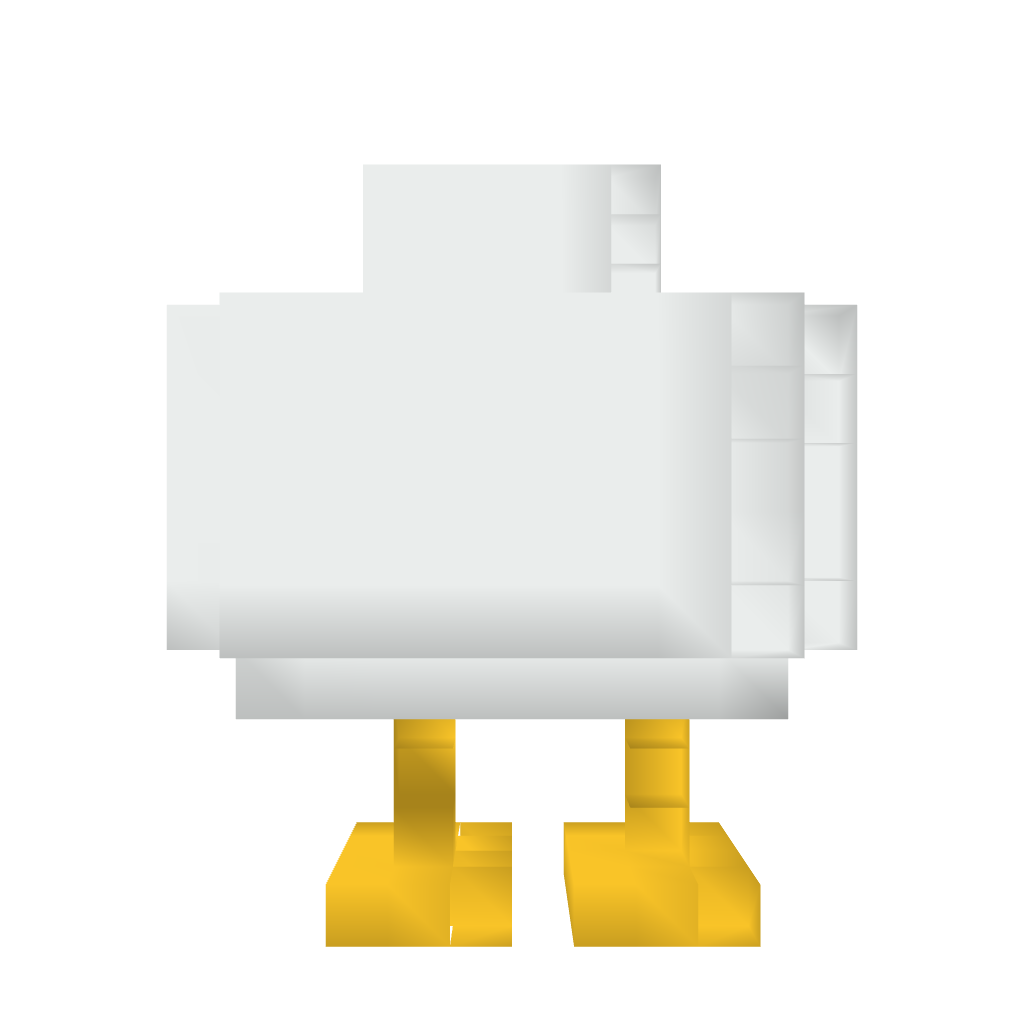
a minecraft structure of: Pixel art chicken